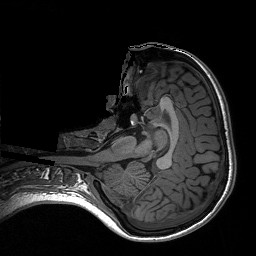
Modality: T1w
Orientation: axial
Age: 18
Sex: female
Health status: healthy
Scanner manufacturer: siemens
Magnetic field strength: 3 T
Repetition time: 3.2 s